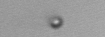
Label: nanoplankton_mix